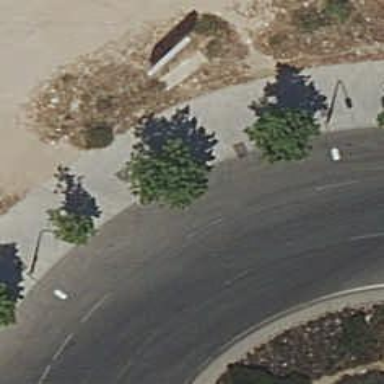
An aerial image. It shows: Tertiary road with asphalt surface leading to circular junction.